Question: Currently I've started learning to work with BizTalk Server.
As I'm learning through <URL> walk-through, I confront a problem where it says:
> 2: In the console tree on the left side of the BizTalk Server Administration Console, expand BizTalk Server Administration, right-click BizTalk Group, and then click Refresh.
In my console there is no group and I don't know how to add such group.

There just a 'Connect to existing group' in the 'Administration Console' which tries to connect to a database which I don't have it (Or I don't know how to create it).
How can I create or have a BizTalk Group so I can continue this walk-through?
FYI: I'm using BizTalk Server 2013 (Evaluation)
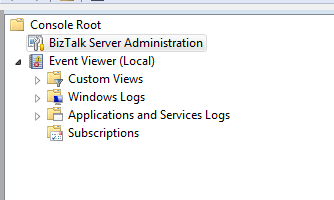
Answer: There are two parts to setting up BizTalk server, installation and then configuration.
Seems like you have installed BizTalk Server, now you need to run BizTalk Configuration to create the databases, BizTalk Hosts and other things.
You can look through the documentation to get familiar with the process. If you're just experimenting with development, you can use the express option with creates s BizTalk Group with all default settings.
MSDN: <URL>